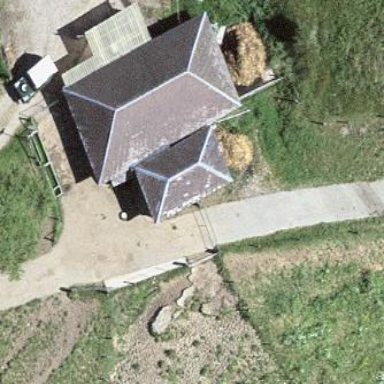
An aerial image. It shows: Farm auxiliary building.